Question: I am having an issue where I cannot get the same bit of CSS to render the same across Firefox and Chrome. Instead of a vertical select box of 24 values, they all appear in a line next to each other in Firefox:

In Chrome, they appear as a vertical multiple select box.
Complete code for an abbreviated 3 hour example:
'''
<html>
<head>
<style type="text/css">
option { display: inline; }
</style>
</head>
<body>
<form>
<select id="aryHours[]" class="select_hours" size="1" multiple="multiple" name="aryHours[]">
<option value="1">1</option>
<option value="2">2</option>
<option value="3">3</option>
</select>
</form>
</body>
</html>
'''
In Chrome, the options do not display inline.
Any explanations why this code does/does not work and are there any other ways to achieve the same layout?
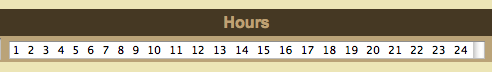
Answer: I don't think you should (can?) make '<option>' elements inline like that. Try using checkboxes instead. Something like <URL>:
'''
<!DOCTYPE html>
<html>
<head>
<title>Inline Options</title>
<style>
ul {
list-style:none;overflow:hidden;
}
ul li {
lit-style:none;
float:left;
position:relative;
}
ul li input[type="checkbox"] {
position:absolute;
top:0;
right:0;
bottom:0;
left:0;
width:100%;
height:100%;
opacity:0;
}
ul li input:checked + label {
background:blue;
}
</style>
</head>
<body>
<form action="#" method="get">
<ul>
<li>
<input type="checkbox" name="aryHours[]" id="checkbox1" />
<label for="checkbox1" class="">Option 1</label>
</li>
<li>
<input type="checkbox" name="aryHours[]" id="checkbox2" />
<label for="checkbox2" class="">Option 2</label>
</li>
<li>
<input type="checkbox" name="aryHours[]" id="checkbox3" />
<label for="checkbox3" class="">Option 3</label>
</li>
</ul>
</form>
</body>
</html>
'''